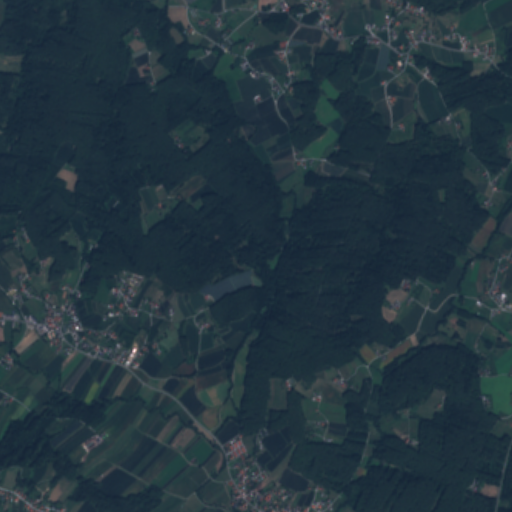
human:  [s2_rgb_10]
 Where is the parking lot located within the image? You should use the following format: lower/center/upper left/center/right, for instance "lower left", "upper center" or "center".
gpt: The parking lot is located in the lower center of the image.
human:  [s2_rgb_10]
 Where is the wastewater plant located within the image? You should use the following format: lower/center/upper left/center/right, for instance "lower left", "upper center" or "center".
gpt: The wastewater plant is located in the upper center of the image.
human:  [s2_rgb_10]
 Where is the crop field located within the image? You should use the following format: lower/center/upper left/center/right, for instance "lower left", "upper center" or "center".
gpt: There is no crop field in the image.